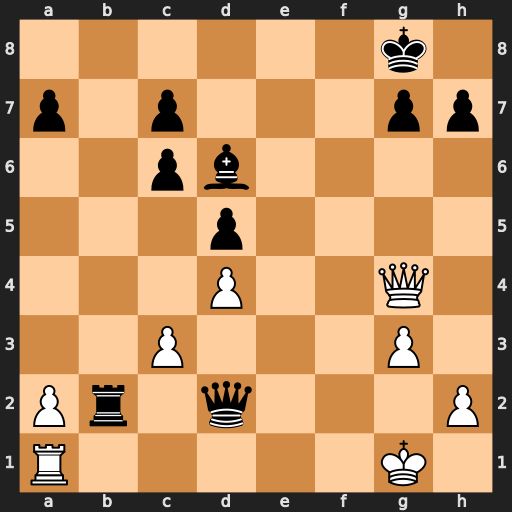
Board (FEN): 6k1/p1p3pp/2pb4/3p4/3P2Q1/2P3P1/Pr1q3P/R5K1
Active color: w
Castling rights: -
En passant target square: -
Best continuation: Qe6+ Kf8 Rf1+ Bf4 Rxf4+